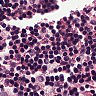
Metastatic tissue present: no